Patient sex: F
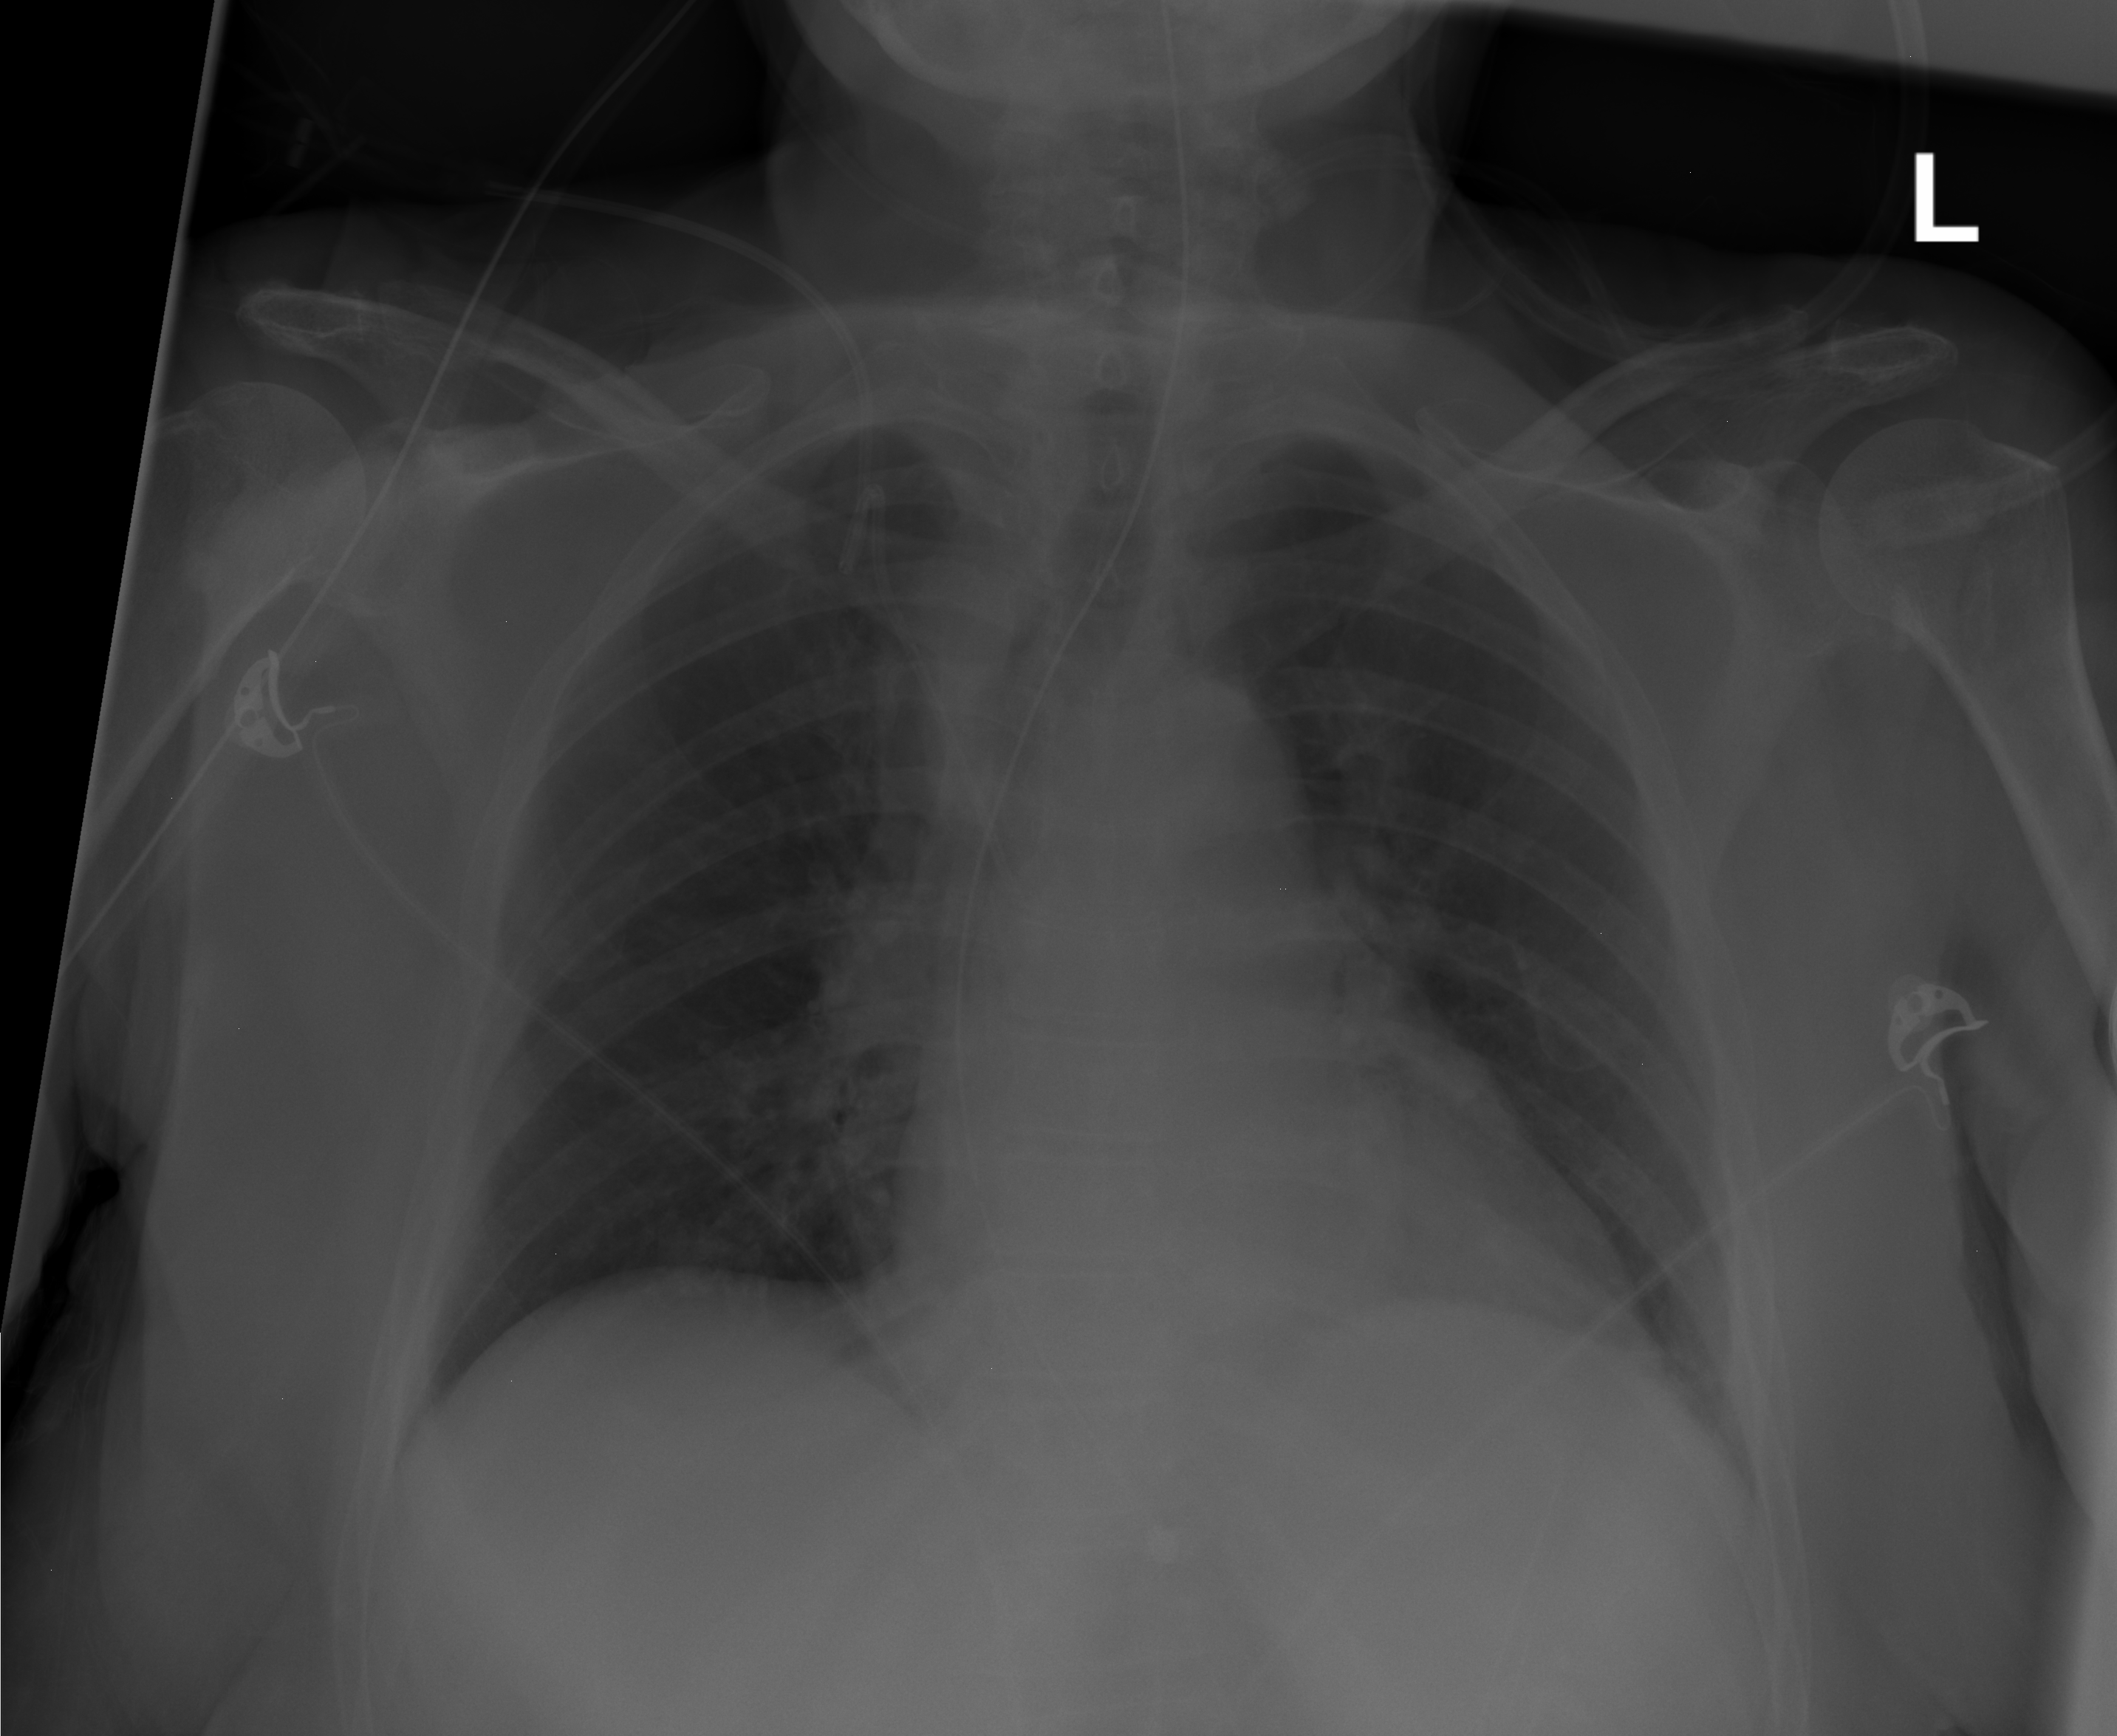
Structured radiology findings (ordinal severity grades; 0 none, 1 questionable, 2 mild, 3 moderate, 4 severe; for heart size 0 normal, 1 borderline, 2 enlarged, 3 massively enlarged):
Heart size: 1
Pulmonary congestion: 0
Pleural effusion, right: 0
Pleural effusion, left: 0
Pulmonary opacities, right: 0
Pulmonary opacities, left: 0
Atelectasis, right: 0
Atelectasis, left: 1